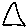
Label: triangle